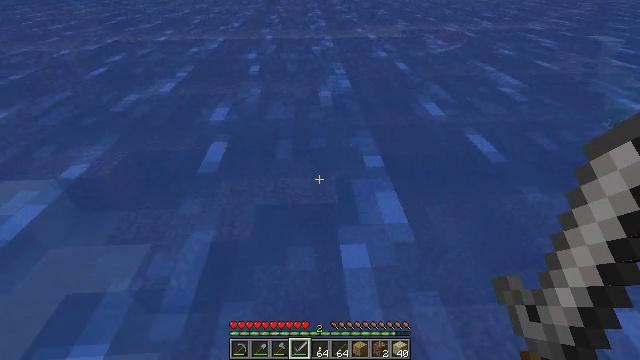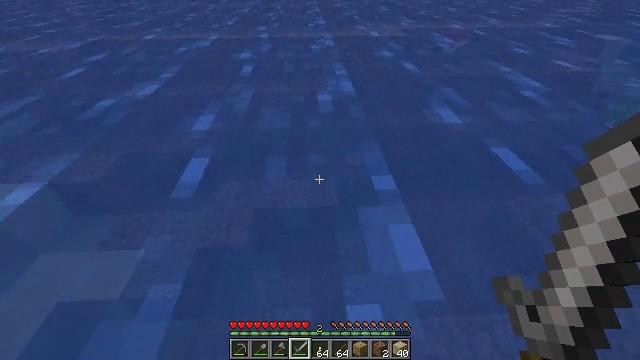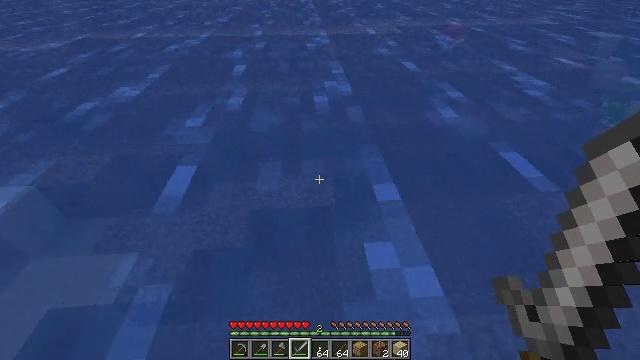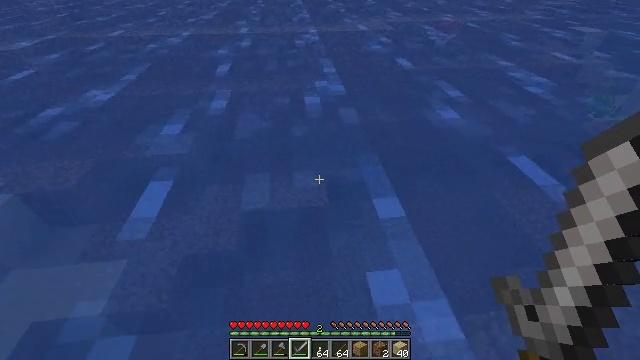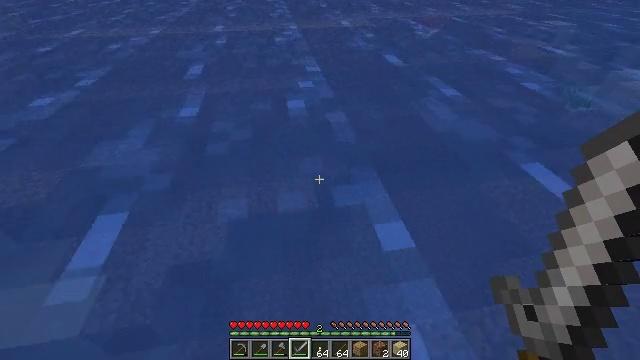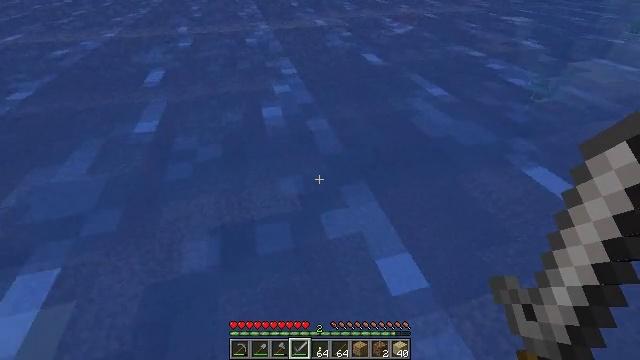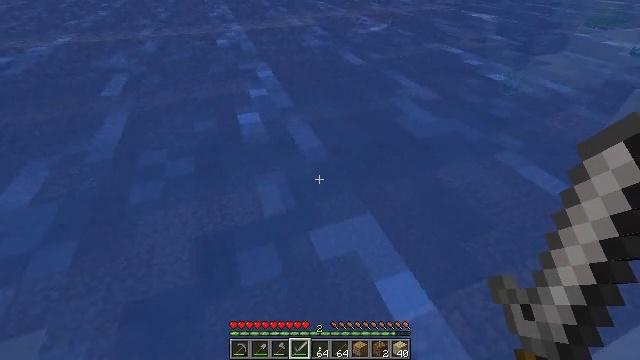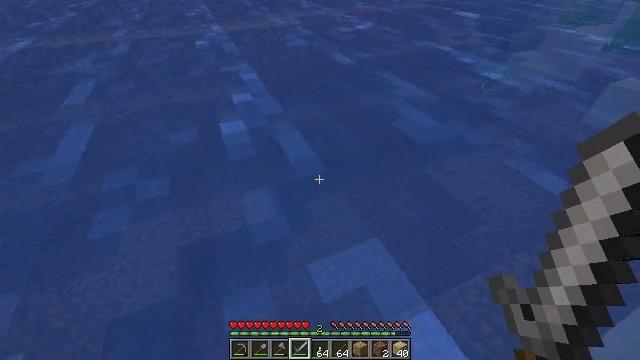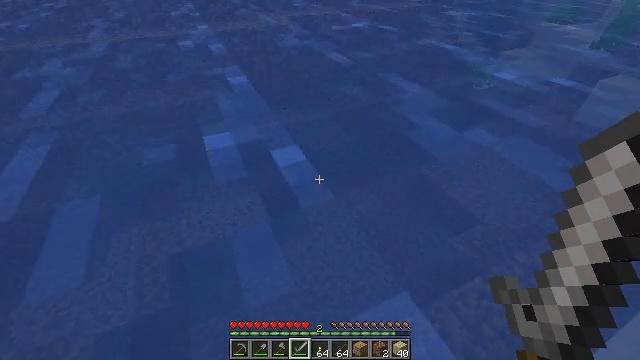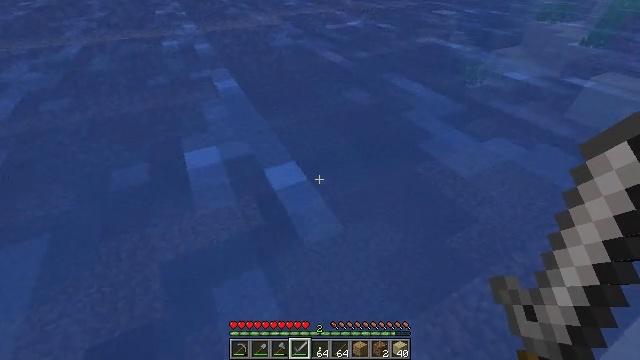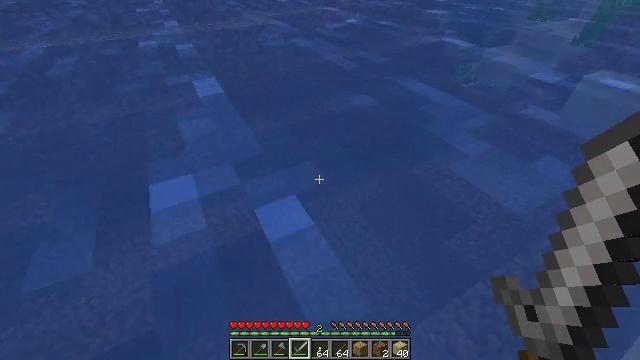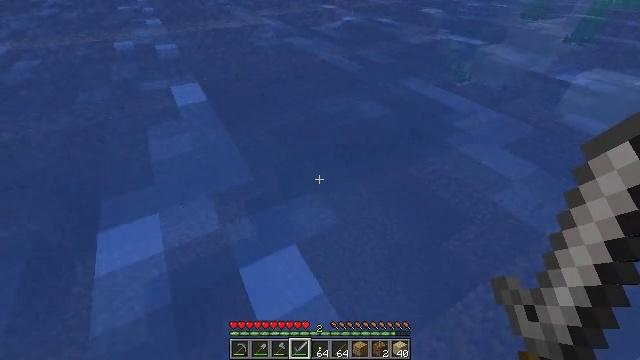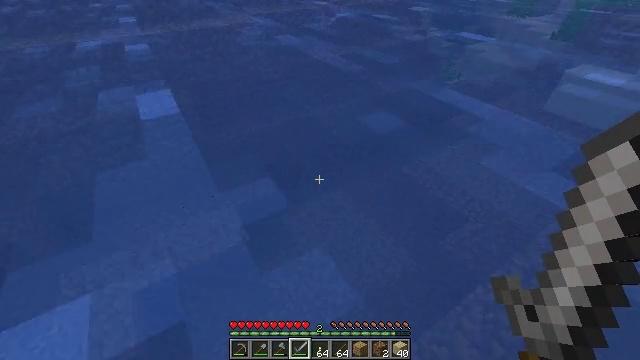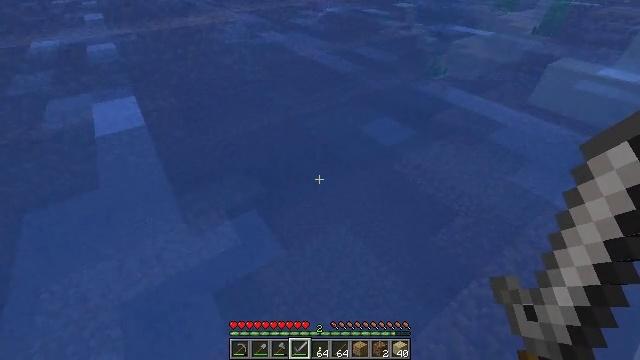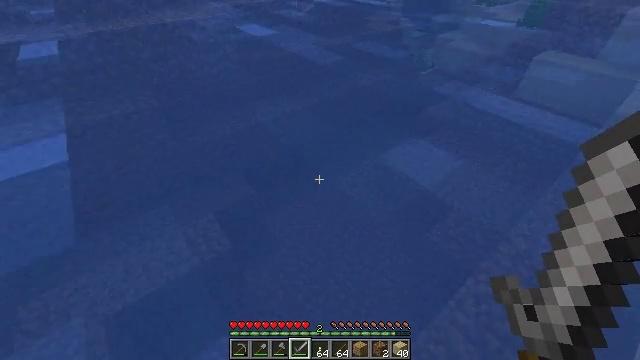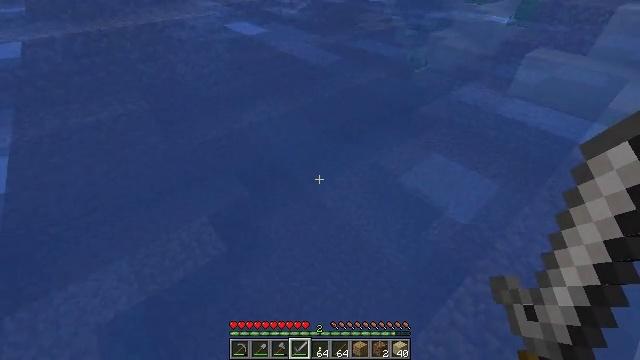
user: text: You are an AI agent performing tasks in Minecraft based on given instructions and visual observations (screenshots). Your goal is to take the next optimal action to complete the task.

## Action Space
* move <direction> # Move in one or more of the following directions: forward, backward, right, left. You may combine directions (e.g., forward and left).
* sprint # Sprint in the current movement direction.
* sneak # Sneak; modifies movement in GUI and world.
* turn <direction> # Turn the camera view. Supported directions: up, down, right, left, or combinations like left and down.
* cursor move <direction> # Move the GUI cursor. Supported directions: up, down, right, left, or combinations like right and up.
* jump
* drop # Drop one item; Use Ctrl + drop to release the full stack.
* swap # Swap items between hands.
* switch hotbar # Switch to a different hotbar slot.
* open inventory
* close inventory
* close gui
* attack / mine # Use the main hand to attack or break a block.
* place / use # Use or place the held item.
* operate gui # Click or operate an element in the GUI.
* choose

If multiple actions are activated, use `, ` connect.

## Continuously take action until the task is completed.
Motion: motion action
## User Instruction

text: Hunt a salmon.
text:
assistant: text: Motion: move forward
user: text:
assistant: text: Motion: move forward
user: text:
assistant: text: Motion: move forward, turn right
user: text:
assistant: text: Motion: move forward, turn right
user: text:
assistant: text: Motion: move forward, turn right
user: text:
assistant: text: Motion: move forward, turn right
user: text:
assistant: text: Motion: move forward, turn right
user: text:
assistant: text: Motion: move forward, turn right
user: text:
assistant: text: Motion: move forward, turn right
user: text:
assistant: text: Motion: move forward, turn right
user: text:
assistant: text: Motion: move forward, turn right
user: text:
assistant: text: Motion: move forward, turn right
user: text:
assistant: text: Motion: move forward, turn right
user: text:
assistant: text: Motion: move forward, turn right
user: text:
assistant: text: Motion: move forward, turn right
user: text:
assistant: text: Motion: move forward
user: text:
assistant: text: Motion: move forward
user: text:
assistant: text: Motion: move forward
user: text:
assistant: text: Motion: move forward, turn up
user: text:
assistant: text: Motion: move forward, turn up
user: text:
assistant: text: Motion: move forward, turn right and up
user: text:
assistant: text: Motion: move forward, turn up
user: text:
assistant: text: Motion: move forward, turn right and up
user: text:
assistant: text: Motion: move forward, turn right and up
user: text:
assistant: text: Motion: move forward, turn right and up
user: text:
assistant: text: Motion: move forward, turn right and up
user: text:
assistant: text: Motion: move forward, turn up
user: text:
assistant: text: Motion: move forward, turn up
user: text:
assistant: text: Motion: move forward, turn up
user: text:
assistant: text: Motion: move forward, turn up